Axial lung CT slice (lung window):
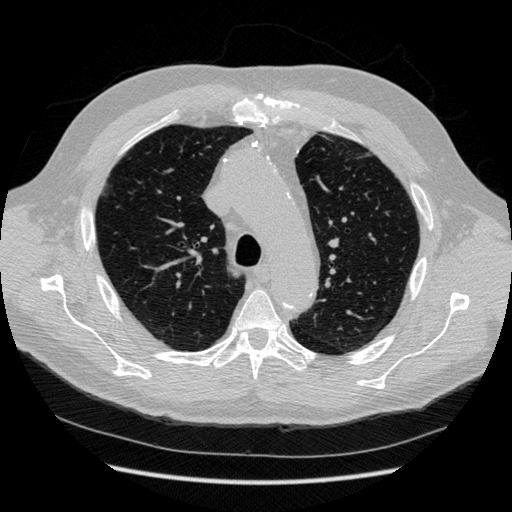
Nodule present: yes
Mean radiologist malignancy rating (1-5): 3